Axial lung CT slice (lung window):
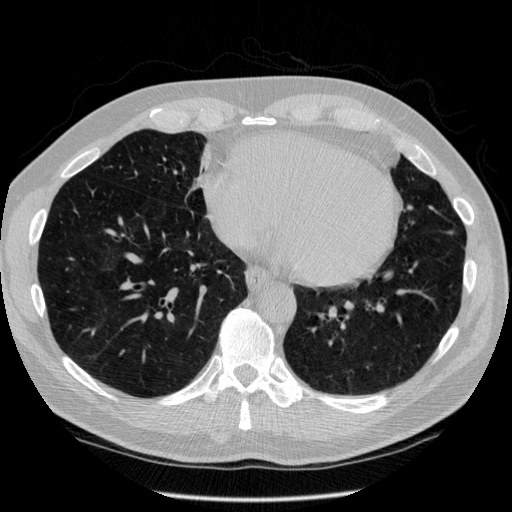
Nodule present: no